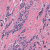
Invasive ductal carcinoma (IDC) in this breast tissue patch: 1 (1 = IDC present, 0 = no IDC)